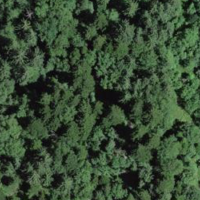
EUNIS habitat code: 43
Species observed at this site:
Lamium galeobdolon